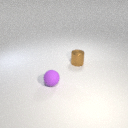
small purple rubber sphere in front of small brown metal cylinder